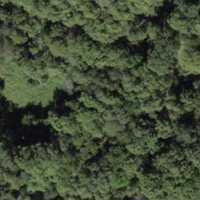
EUNIS habitat code: 41
Species observed at this site:
Aster alpinus